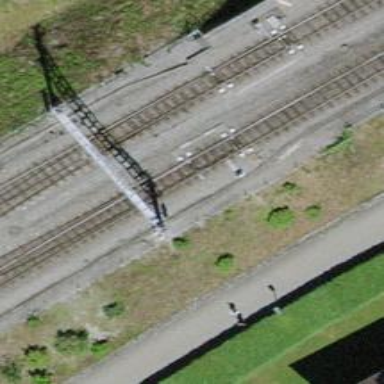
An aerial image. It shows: Railway switch.